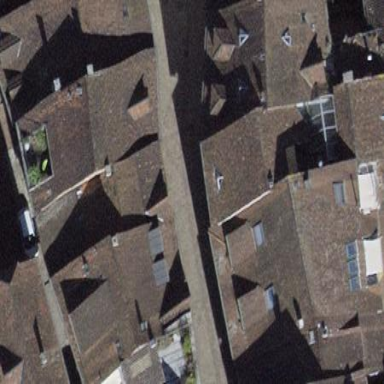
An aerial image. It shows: Building with tiled roof.